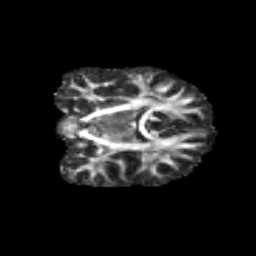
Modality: FA
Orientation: coronal
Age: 10
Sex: female
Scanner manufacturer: siemens
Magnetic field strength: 3 T
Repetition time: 3.8 s
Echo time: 0.07 s